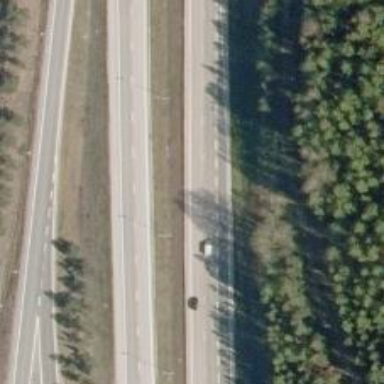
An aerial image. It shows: Asphalt motorway.